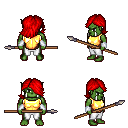
a pixel art fantasy rpg character, male body template, orc, green skin, gold chest armor, white pants, red swoop hairstyle, white cloth bracers, spear, four views (front, back, left, right), 2x2 character sprite sheet, small pixel art, hard edges, no anti-aliasing